Interaction volume radius: 5 \u00c5
Interaction volume height: 50 \u00c5
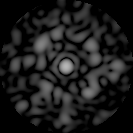
Disorder parameter: 0.5945